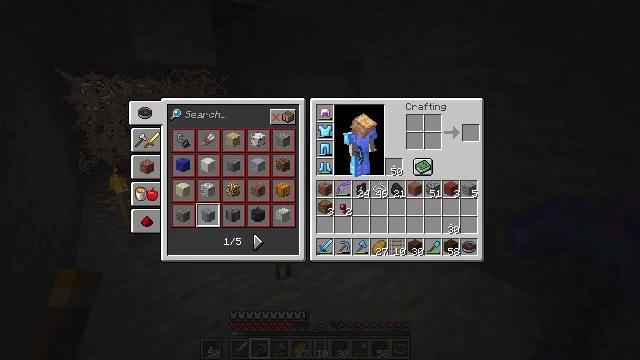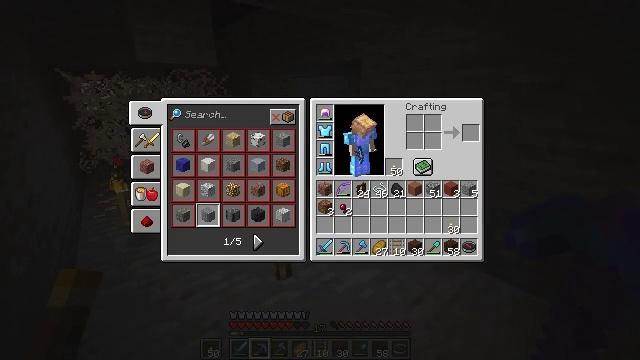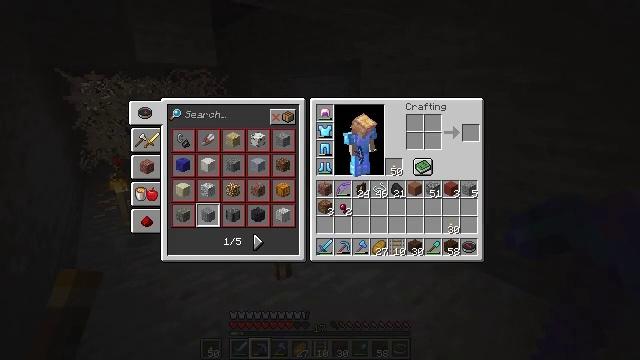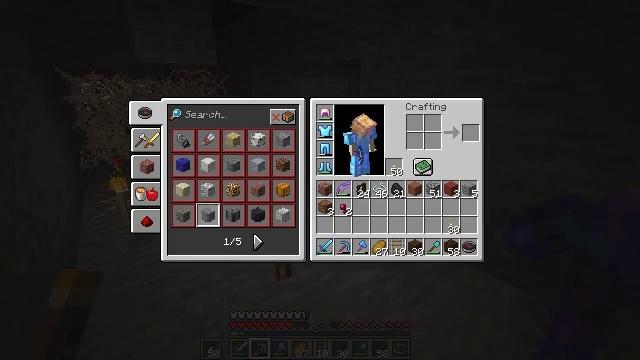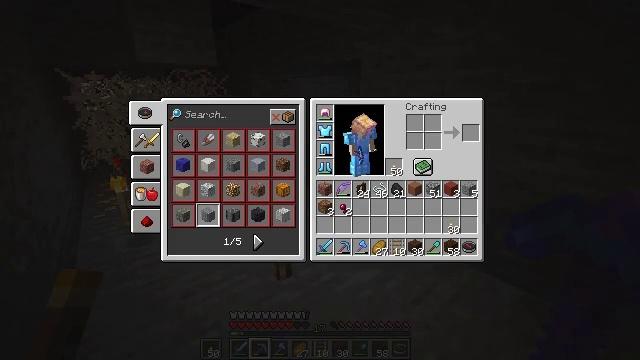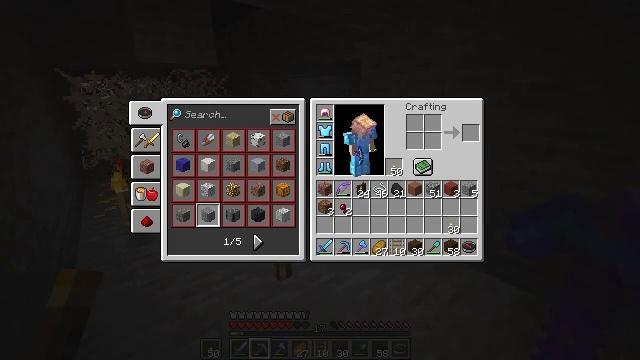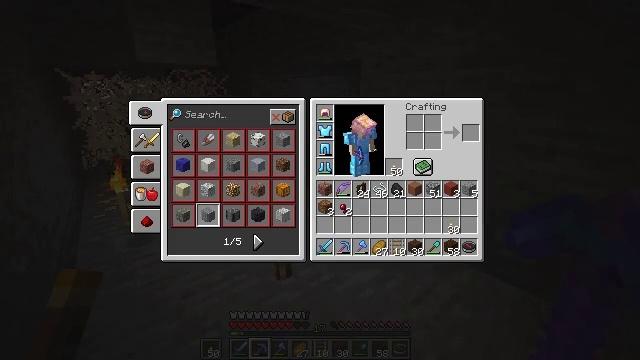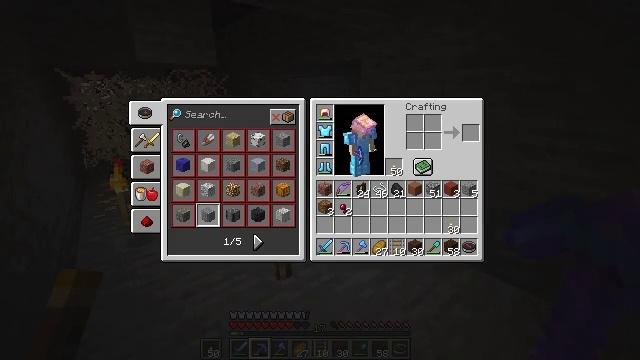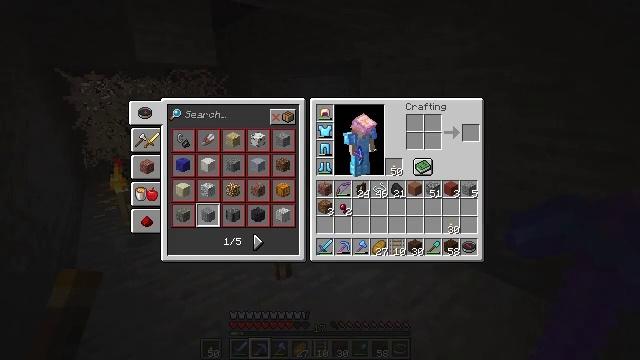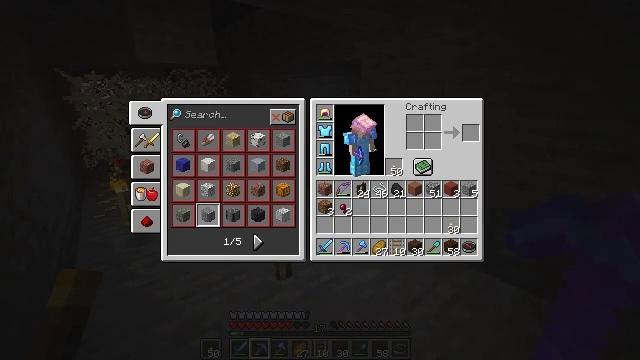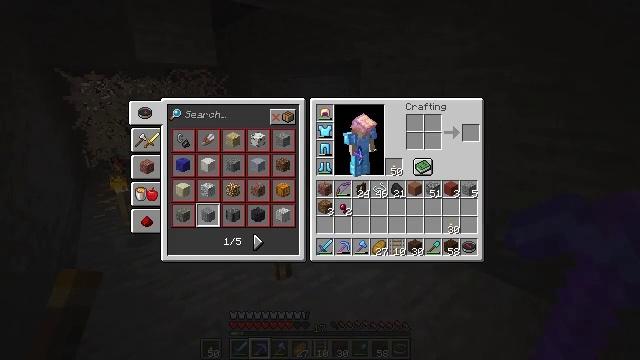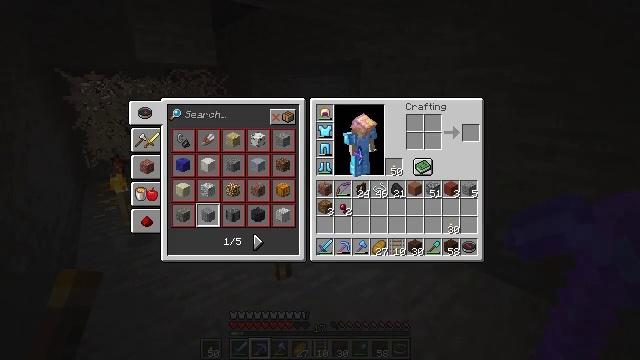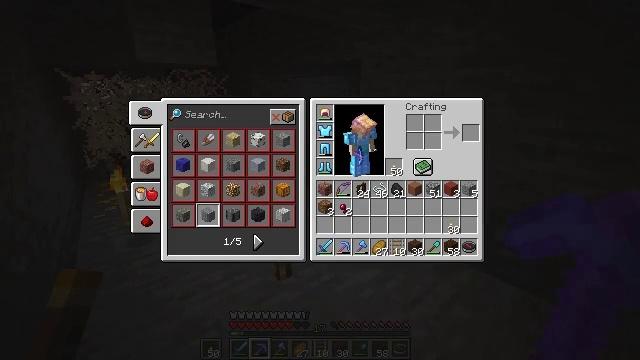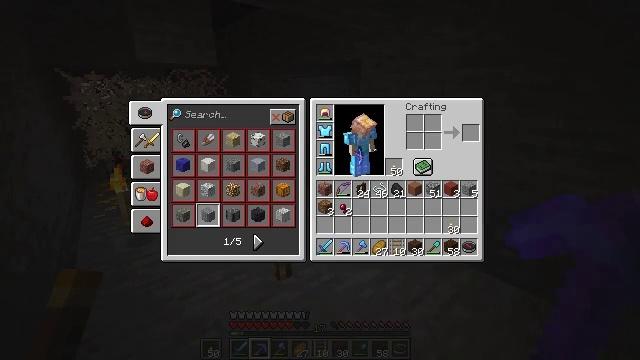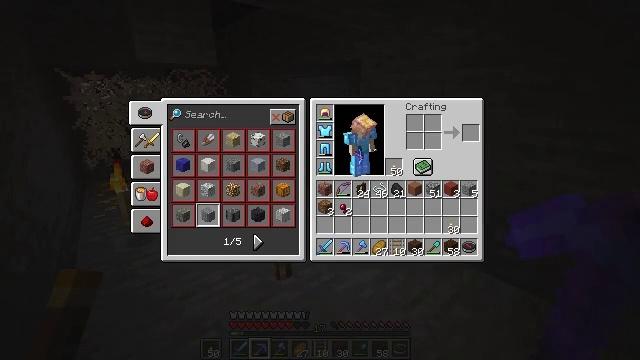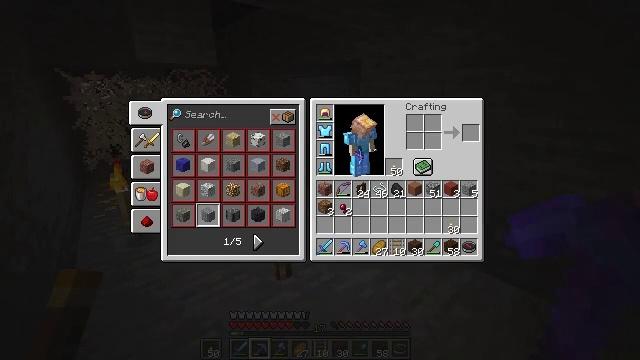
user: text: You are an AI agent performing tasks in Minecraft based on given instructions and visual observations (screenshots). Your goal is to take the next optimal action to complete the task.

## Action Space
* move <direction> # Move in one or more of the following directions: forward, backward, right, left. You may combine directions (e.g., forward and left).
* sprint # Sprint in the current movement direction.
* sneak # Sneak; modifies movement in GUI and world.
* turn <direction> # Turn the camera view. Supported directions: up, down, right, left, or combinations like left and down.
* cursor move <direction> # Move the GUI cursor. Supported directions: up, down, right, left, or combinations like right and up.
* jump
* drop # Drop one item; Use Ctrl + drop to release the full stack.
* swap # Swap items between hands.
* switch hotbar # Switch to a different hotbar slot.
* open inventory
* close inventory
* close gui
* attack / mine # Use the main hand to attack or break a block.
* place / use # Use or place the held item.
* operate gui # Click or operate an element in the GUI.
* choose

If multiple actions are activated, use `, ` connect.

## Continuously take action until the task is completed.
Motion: motion action
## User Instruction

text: Mine the torch on the wall.
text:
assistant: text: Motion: no_op
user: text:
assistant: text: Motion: no_op
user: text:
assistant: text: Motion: no_op
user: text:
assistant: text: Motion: no_op
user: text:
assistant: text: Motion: no_op
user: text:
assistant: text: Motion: no_op
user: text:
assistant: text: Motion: no_op
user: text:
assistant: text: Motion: no_op
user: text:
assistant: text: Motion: no_op
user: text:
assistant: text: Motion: no_op
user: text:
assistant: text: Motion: no_op
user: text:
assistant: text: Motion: no_op
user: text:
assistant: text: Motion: no_op
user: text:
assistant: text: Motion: no_op
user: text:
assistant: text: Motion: no_op
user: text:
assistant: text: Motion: no_op
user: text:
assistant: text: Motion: no_op
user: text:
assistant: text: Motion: no_op
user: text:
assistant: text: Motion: no_op
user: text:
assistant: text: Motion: no_op
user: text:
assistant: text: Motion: no_op
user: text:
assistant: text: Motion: no_op
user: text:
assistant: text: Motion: no_op
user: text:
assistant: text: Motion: no_op
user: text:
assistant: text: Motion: no_op
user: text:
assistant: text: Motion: no_op
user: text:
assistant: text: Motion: no_op
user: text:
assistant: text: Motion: no_op
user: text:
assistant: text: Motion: no_op
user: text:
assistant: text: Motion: no_op